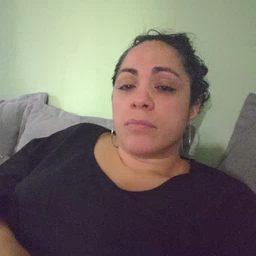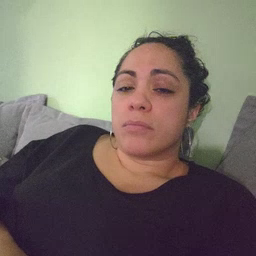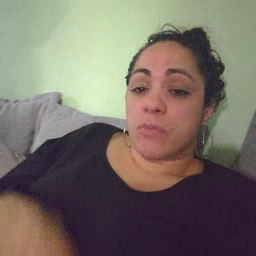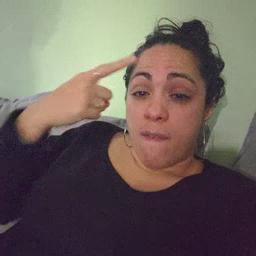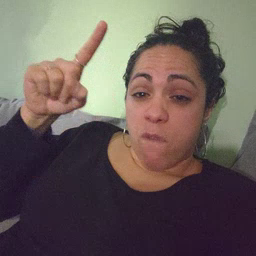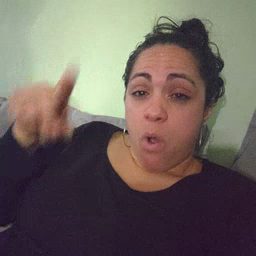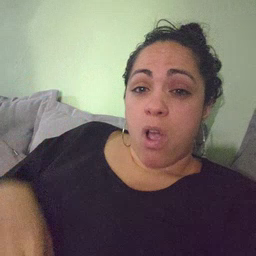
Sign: for